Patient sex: M
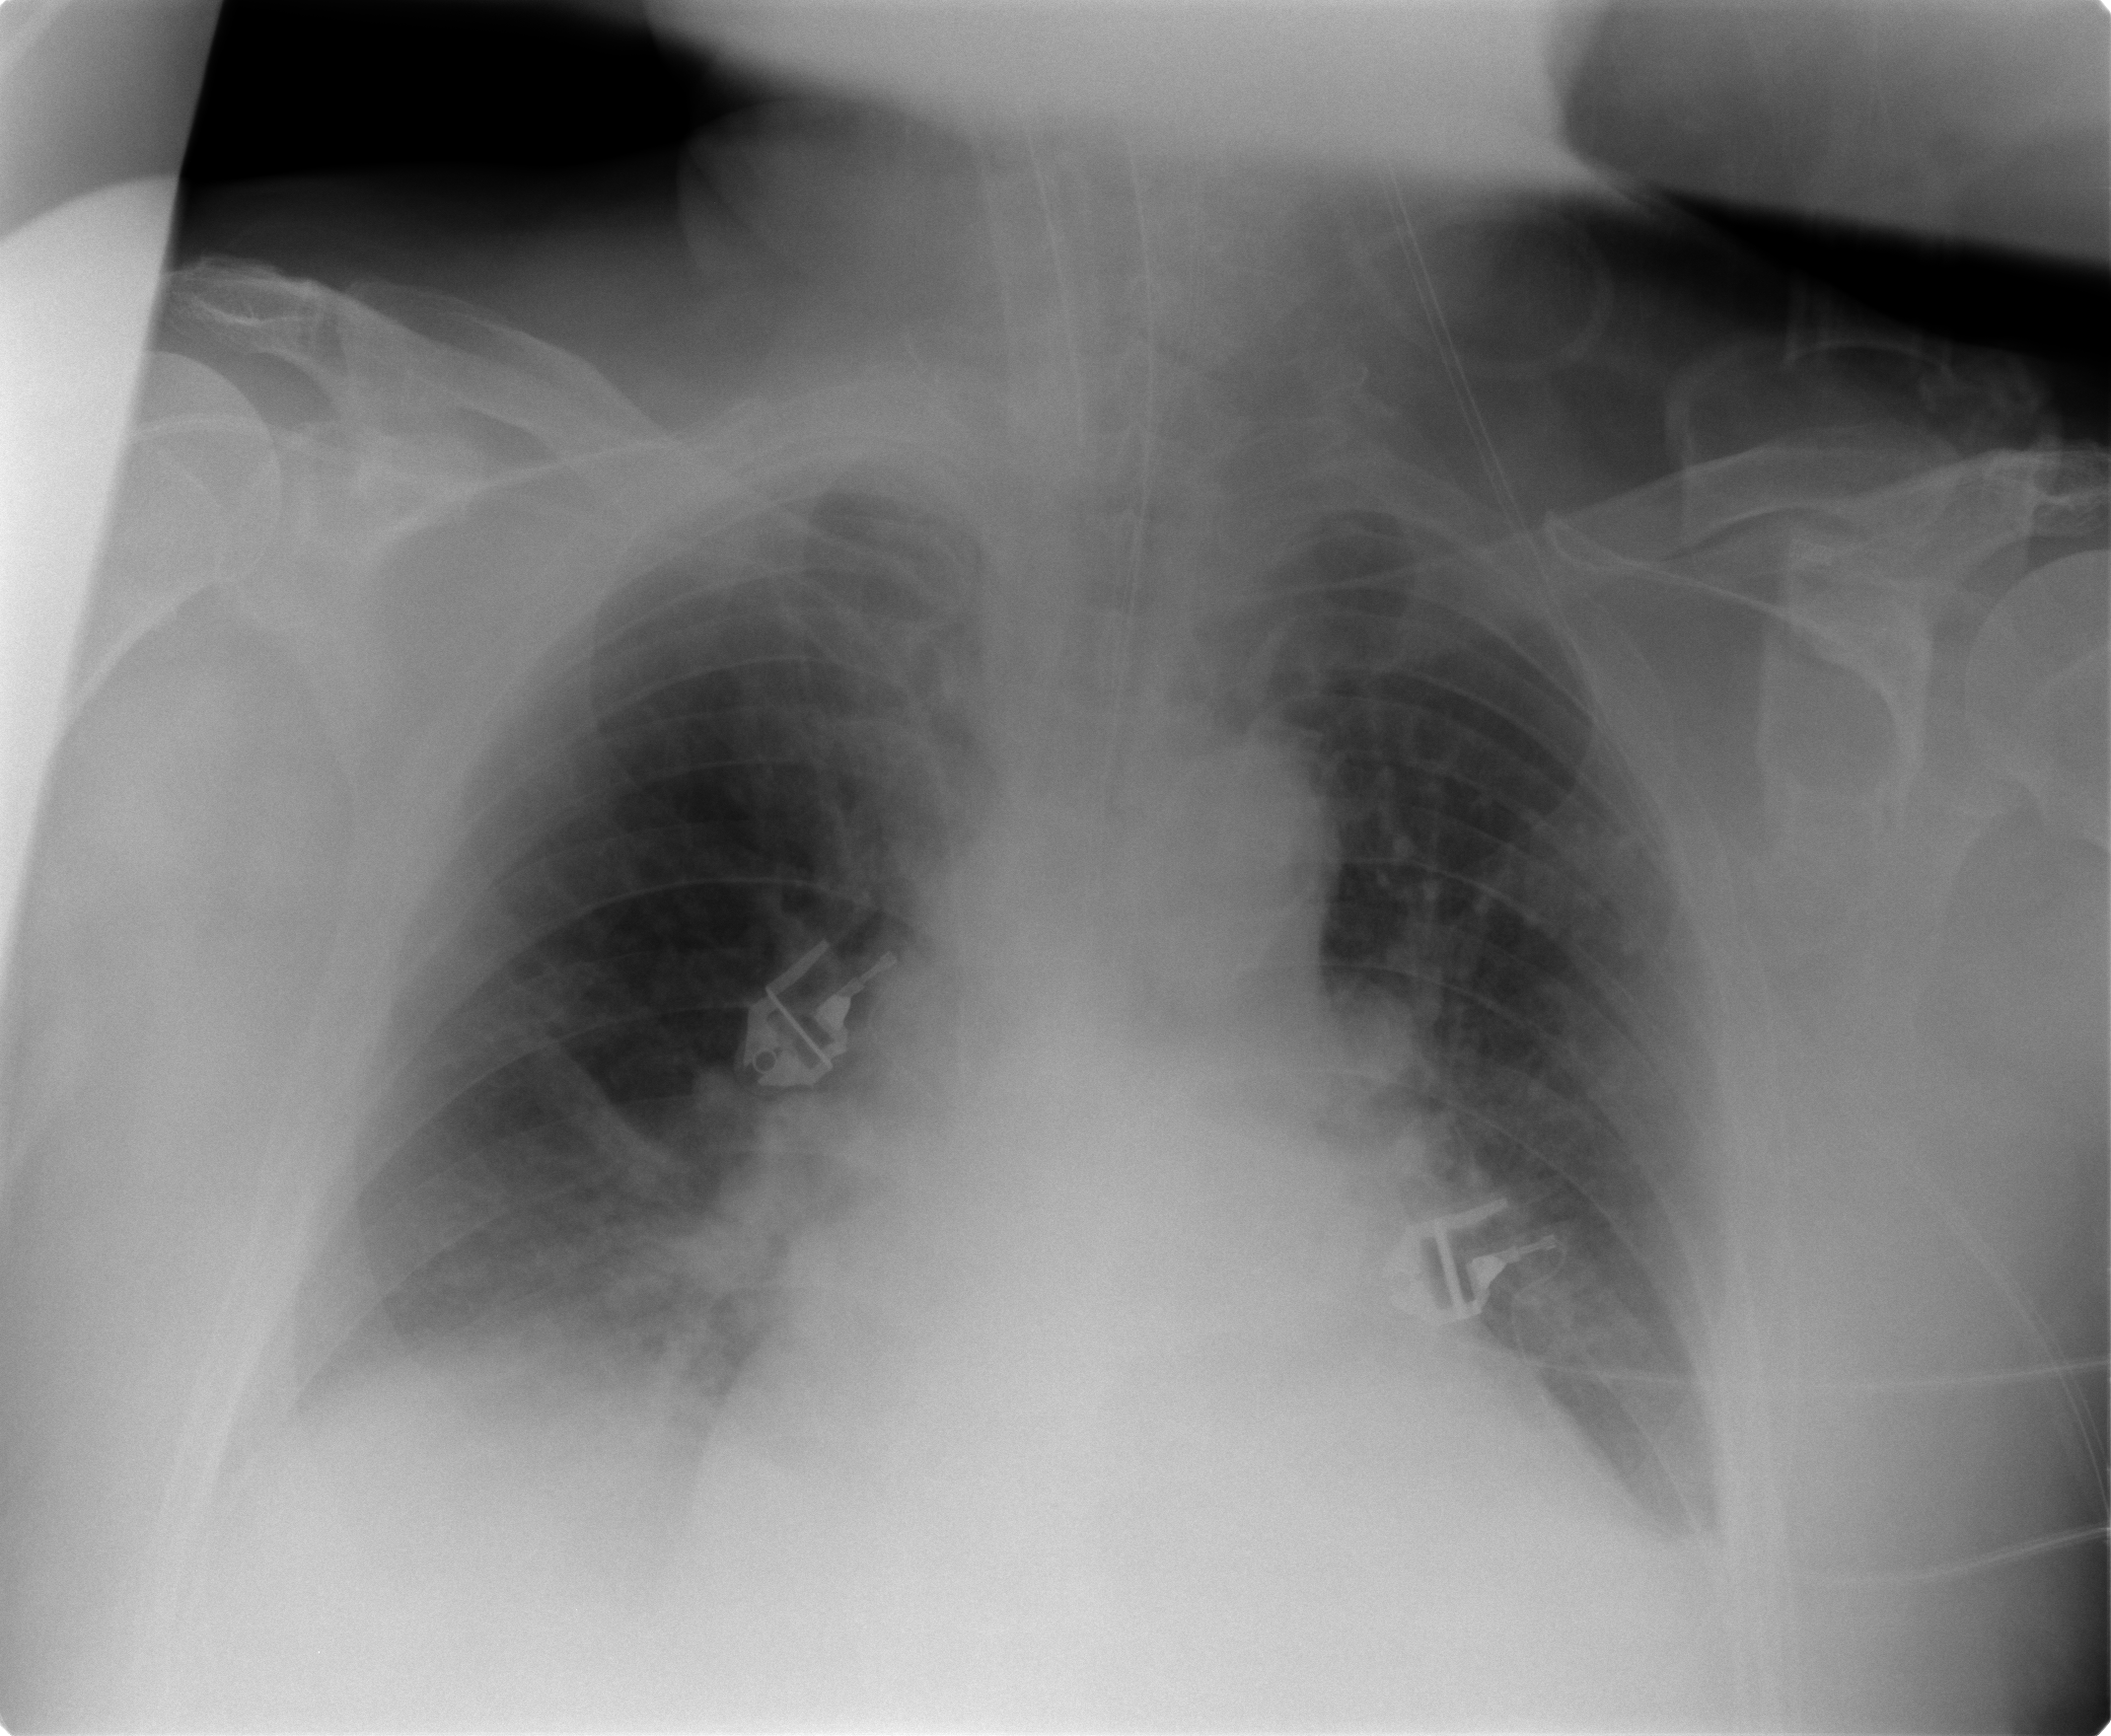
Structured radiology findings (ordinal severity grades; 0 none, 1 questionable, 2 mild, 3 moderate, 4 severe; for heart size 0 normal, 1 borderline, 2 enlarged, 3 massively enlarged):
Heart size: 2
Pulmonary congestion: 1
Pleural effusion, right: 1
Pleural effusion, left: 1
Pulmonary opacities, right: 1
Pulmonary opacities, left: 0
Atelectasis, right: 1
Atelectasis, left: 0